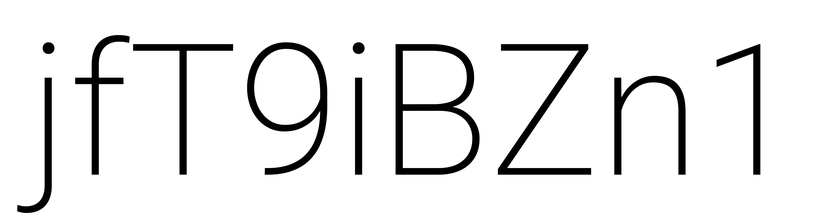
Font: Roboto_ExtraLight